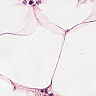
Metastatic tissue present: no